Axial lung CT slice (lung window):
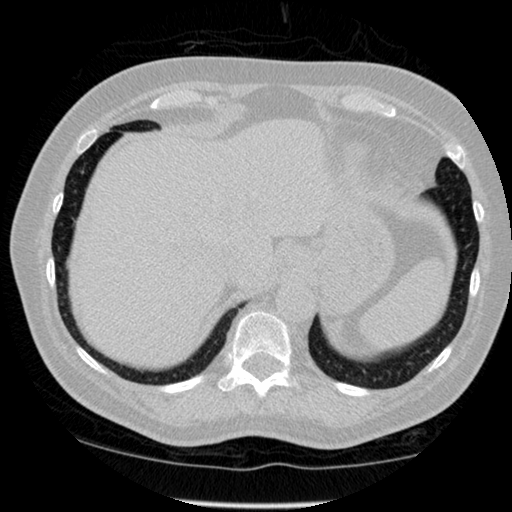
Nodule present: no